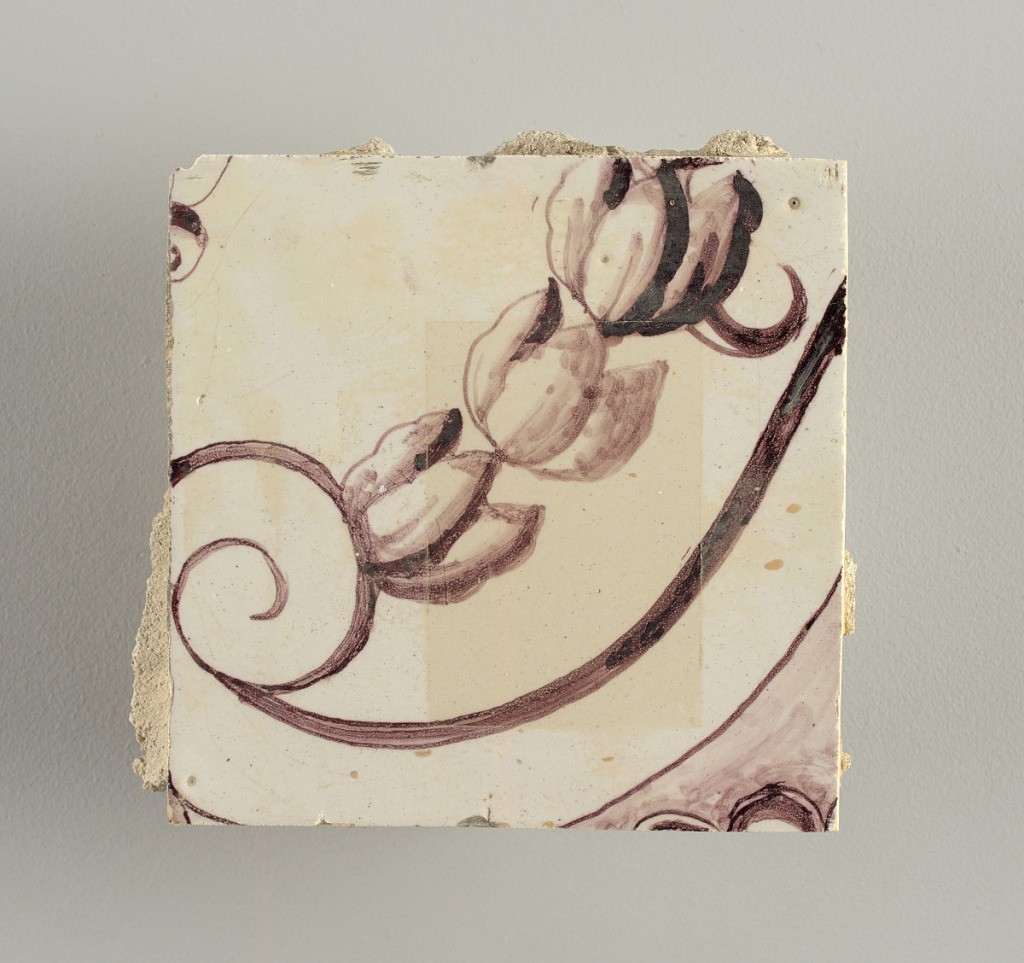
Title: Wall facing
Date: ca. 1725
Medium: tin-glazed earthenware, underglaze
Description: Running design for a frieze or a dado, composed of scrolls of foliage and strapwork, and four repeating motifs--a seated woman in a small upright oval medallion, a putto seated on a rocailled base, and strapwork in axial pattern.  The various panels, A to F, show various repeats of the same design, all being five tiles high and a varying number of tiles wide.